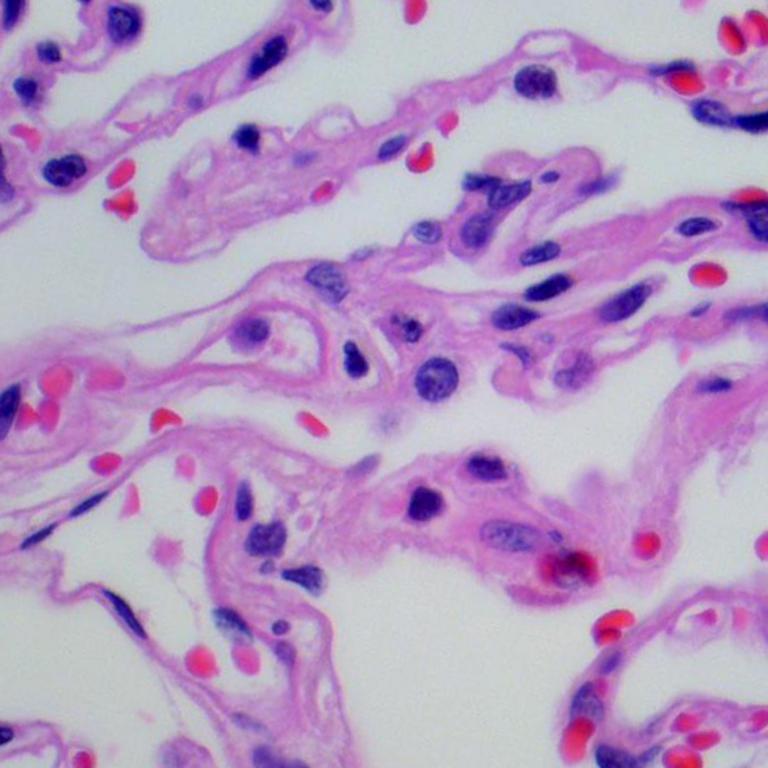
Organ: lung
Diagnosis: benign